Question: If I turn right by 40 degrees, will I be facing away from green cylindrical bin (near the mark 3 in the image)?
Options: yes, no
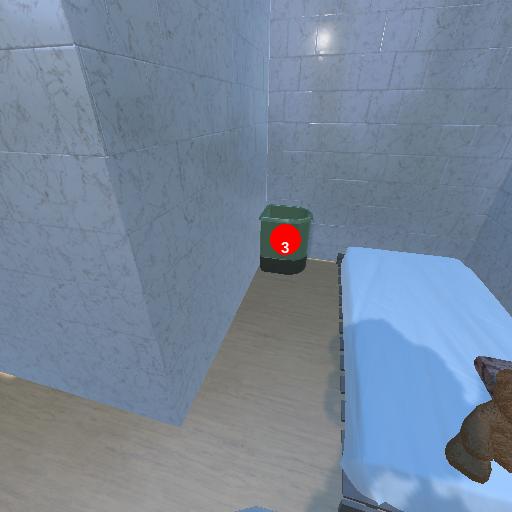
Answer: yes